Question: Buy from where?
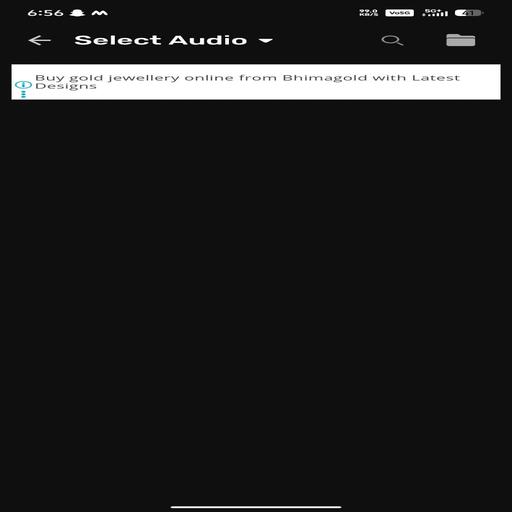
Answer: Bhimagold online